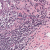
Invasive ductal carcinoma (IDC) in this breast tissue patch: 0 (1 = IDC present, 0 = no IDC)